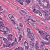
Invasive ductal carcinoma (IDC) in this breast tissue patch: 1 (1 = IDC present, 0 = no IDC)